Question: Maximum travel coupon discount?
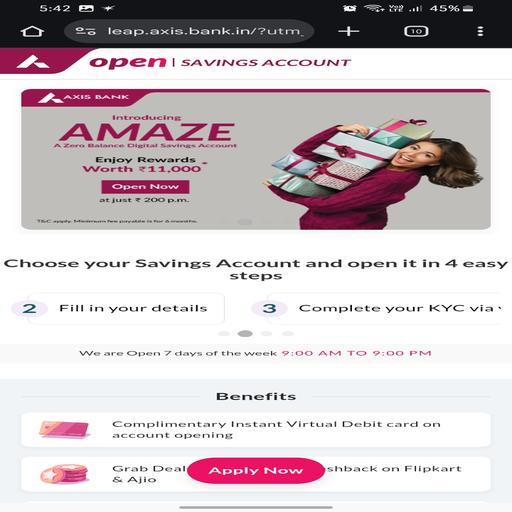
Answer: 0.25